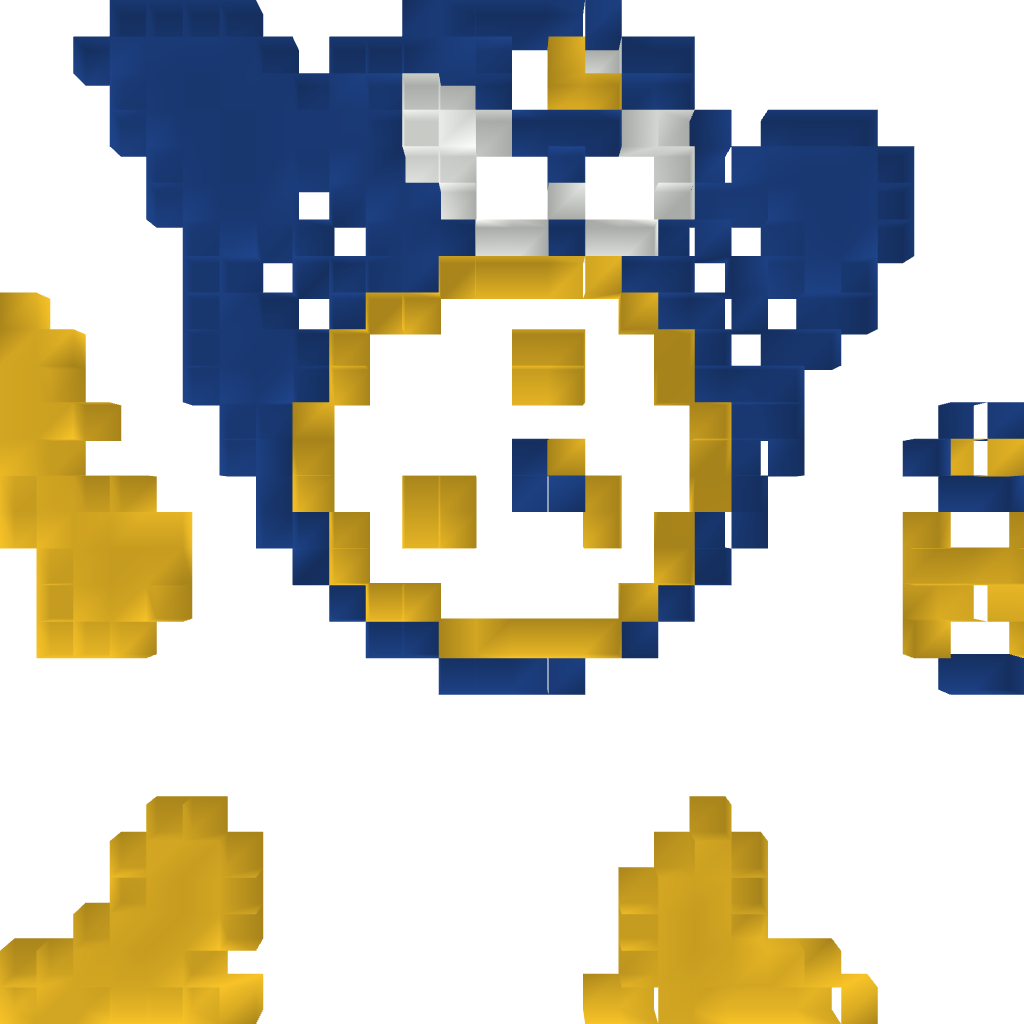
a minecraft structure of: Airman (ErnieCIII)